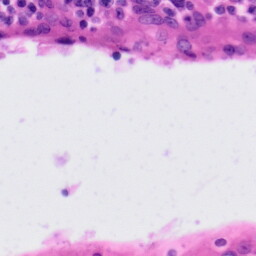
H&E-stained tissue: Tonsil